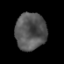
Tissue: prostate
Cell type: T cells
Senescence score: 0.356
Nuclear area (px): 1121
Mean DAPI intensity: 85.802